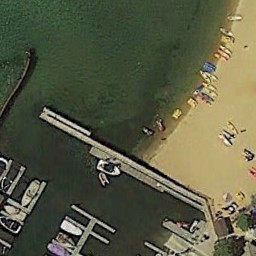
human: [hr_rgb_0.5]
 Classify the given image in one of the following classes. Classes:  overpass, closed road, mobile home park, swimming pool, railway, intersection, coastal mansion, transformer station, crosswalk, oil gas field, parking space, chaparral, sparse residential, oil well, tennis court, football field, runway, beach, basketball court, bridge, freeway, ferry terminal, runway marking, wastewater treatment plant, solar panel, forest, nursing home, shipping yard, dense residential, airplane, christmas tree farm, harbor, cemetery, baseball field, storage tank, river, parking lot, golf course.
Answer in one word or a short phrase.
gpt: ferry terminal